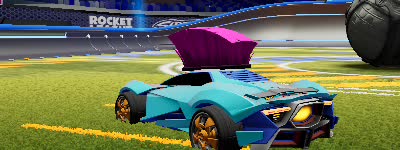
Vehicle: werewolf